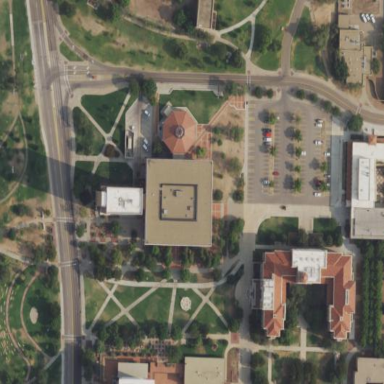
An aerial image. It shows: University building.